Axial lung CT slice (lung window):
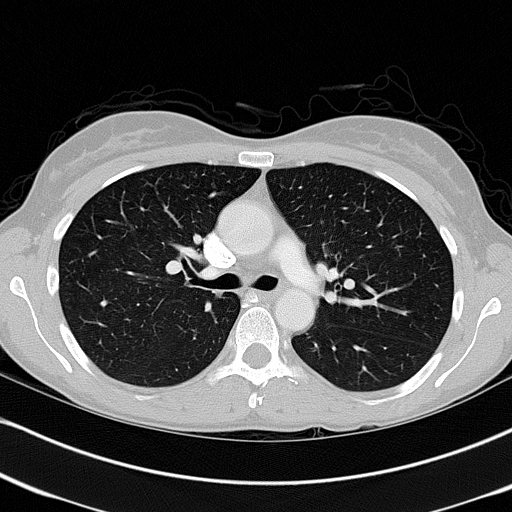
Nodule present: no